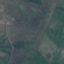
Land use / land cover: HerbaceousVegetation